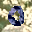
Label: 0